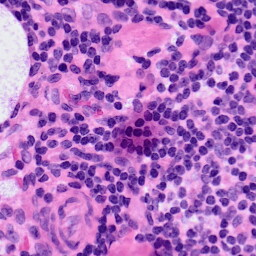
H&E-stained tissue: LymphNode